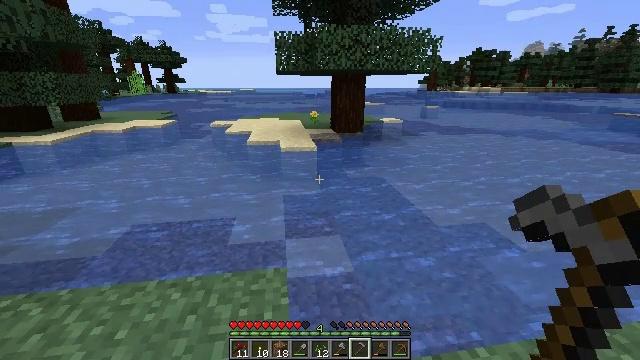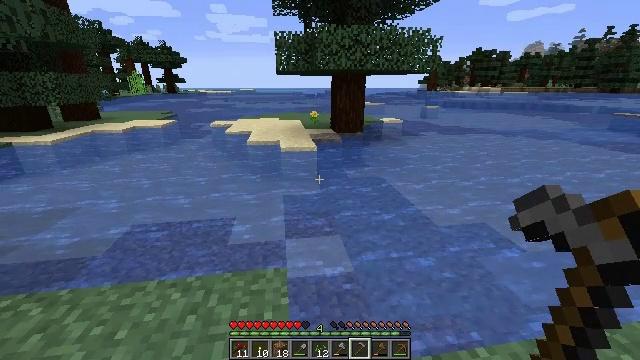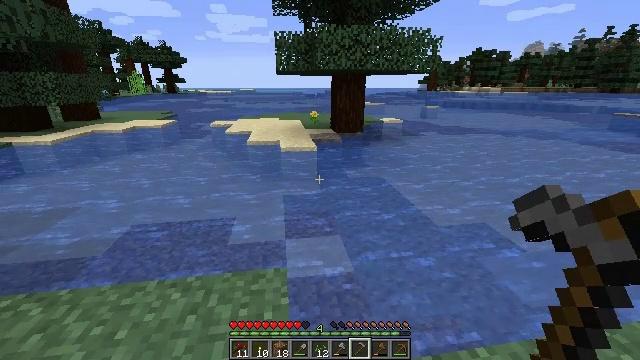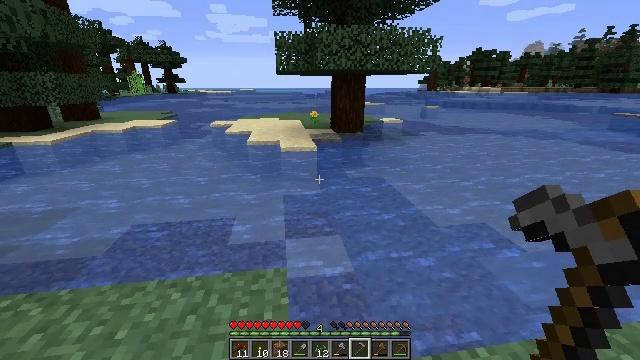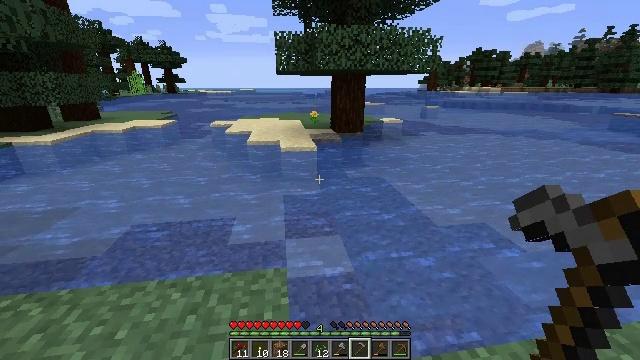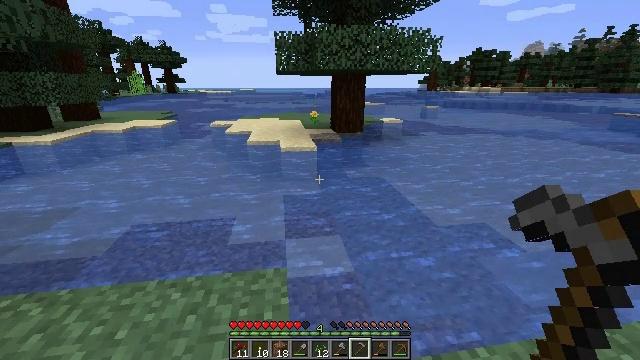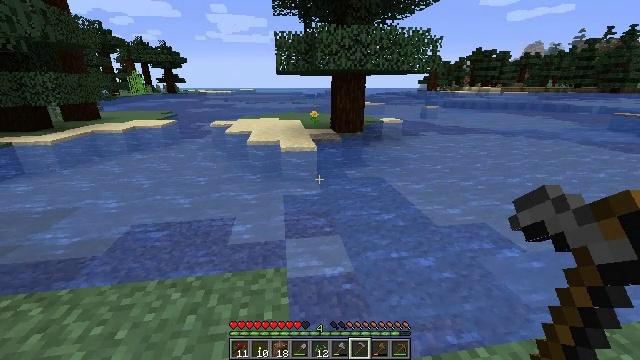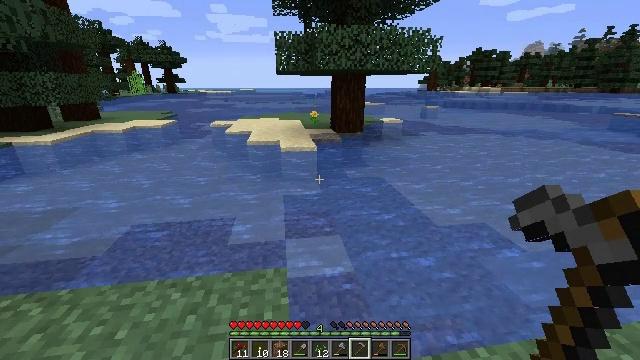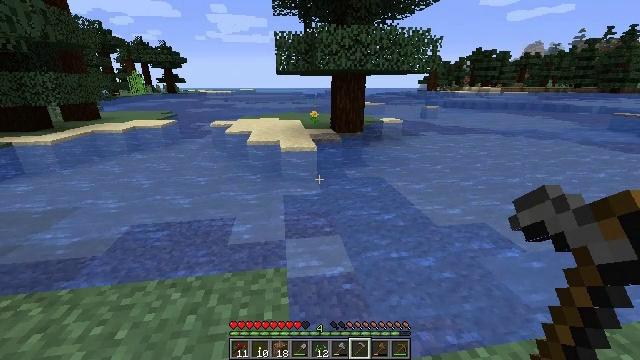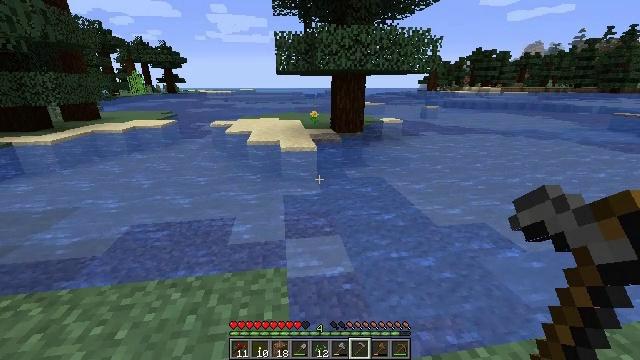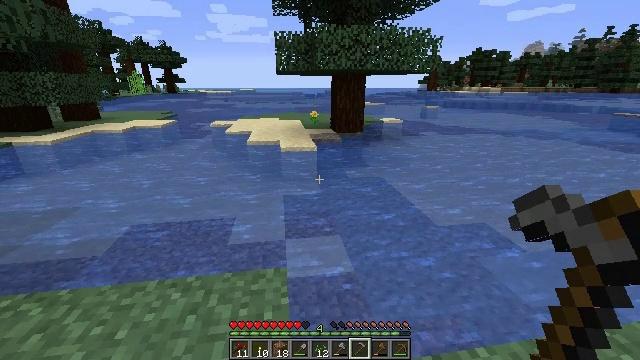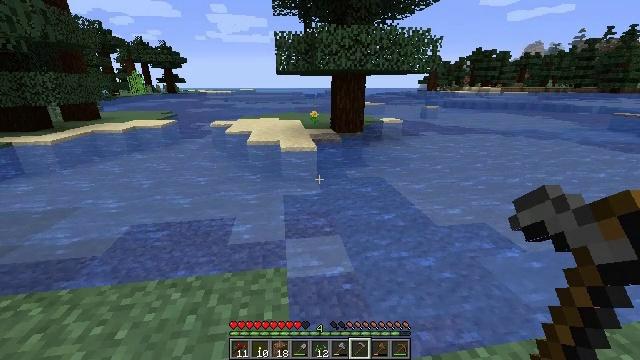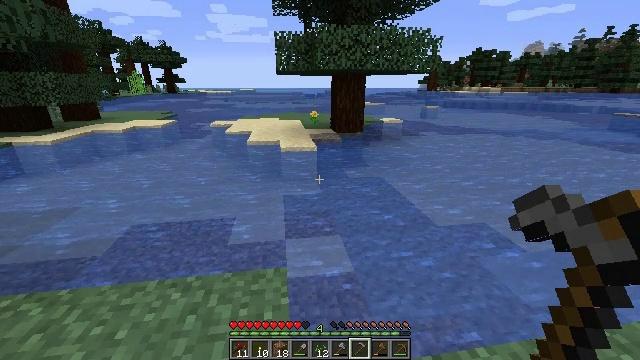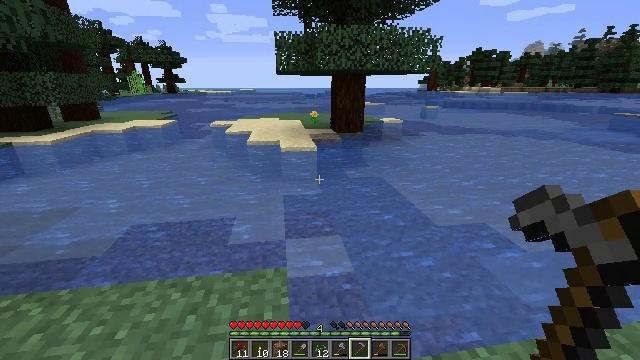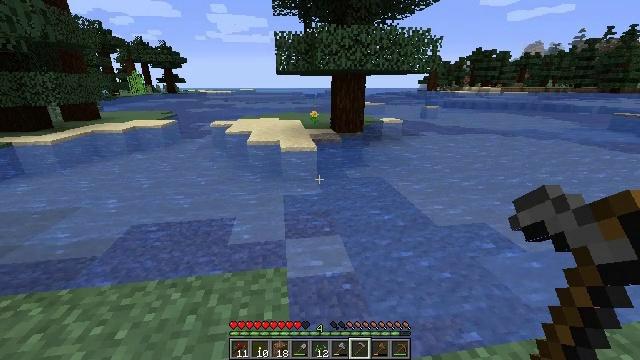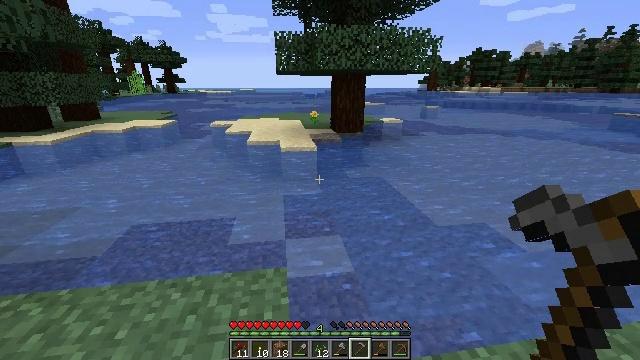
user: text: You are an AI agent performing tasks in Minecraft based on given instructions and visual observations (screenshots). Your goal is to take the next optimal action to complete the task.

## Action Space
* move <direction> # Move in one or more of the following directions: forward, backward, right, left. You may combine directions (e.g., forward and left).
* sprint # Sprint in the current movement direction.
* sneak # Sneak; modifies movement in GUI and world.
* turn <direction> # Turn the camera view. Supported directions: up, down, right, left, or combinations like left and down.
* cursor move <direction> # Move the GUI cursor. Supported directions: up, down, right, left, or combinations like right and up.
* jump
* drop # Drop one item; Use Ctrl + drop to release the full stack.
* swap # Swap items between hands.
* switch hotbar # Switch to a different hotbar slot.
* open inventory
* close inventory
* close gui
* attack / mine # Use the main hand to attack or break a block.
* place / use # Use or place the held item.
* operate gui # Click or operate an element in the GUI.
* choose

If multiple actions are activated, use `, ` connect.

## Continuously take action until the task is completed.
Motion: motion action
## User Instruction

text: Collect fern using your hands.
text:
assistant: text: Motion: no_op
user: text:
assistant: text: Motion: no_op
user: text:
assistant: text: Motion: no_op
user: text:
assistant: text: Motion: no_op
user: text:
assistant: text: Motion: no_op
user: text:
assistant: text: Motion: no_op
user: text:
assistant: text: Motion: no_op
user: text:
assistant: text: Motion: no_op
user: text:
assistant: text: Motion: no_op
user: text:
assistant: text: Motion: no_op
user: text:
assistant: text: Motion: no_op
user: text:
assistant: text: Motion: no_op
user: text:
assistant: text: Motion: no_op
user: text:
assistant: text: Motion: no_op
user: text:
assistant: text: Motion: no_op
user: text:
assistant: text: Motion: no_op
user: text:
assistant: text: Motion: no_op
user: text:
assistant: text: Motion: no_op
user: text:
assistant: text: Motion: no_op
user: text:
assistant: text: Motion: no_op
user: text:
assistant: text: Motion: no_op
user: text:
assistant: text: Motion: no_op
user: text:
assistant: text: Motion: no_op
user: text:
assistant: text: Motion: no_op
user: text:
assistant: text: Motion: no_op
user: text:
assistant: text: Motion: no_op
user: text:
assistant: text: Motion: no_op
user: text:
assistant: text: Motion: no_op
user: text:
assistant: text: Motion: no_op
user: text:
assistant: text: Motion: no_op